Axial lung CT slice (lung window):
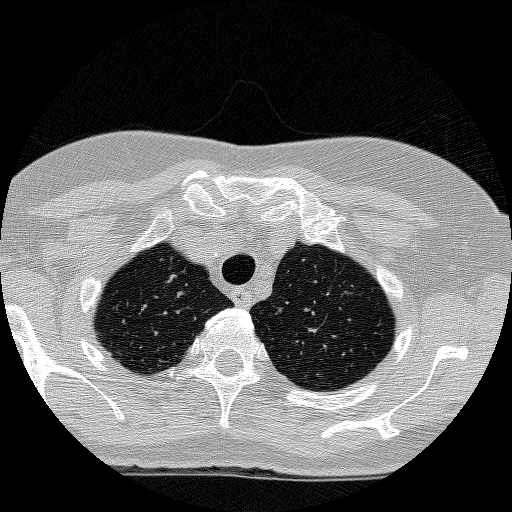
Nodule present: no